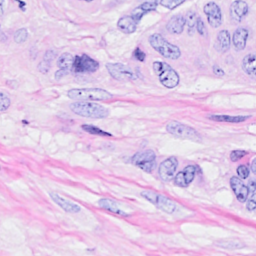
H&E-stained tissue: Breast